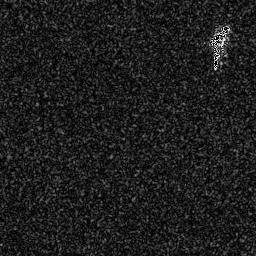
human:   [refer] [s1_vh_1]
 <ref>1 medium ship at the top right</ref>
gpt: <box>[[81, 8, 89, 18, 0]]</box>